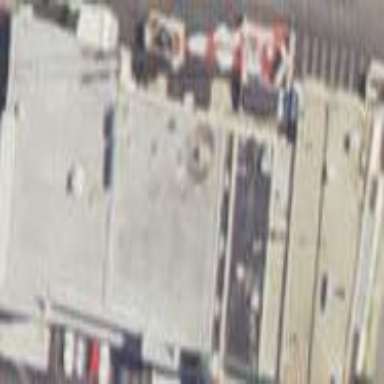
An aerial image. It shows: Retail building in mall.